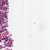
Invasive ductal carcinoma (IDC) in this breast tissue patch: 1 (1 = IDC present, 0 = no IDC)